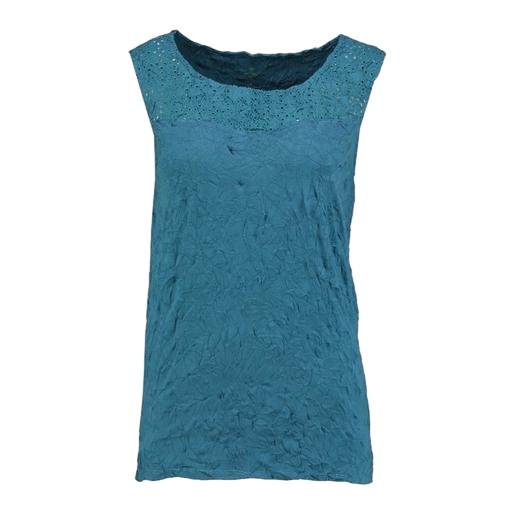
sleeveless top lace, teal petite prima lace top, blue lace tank top, white background